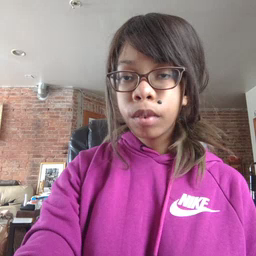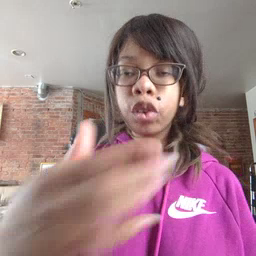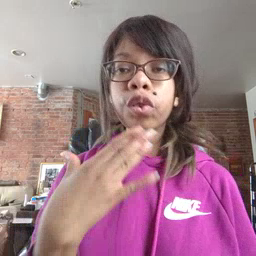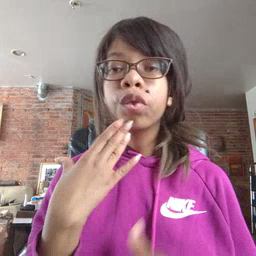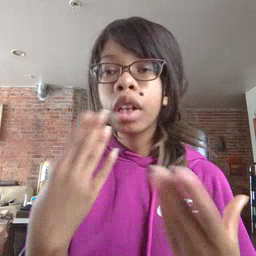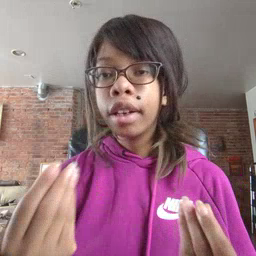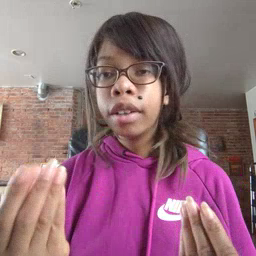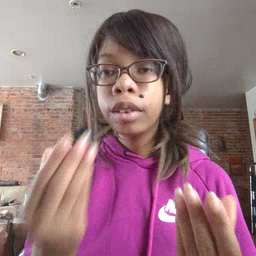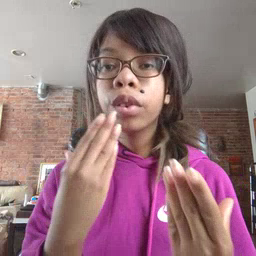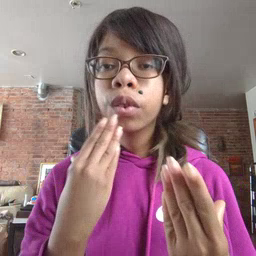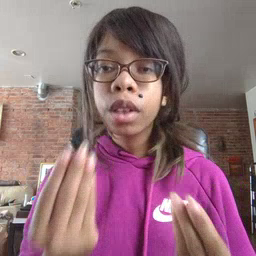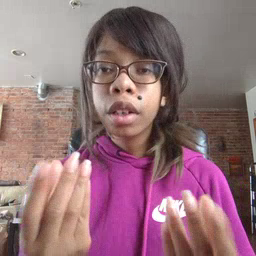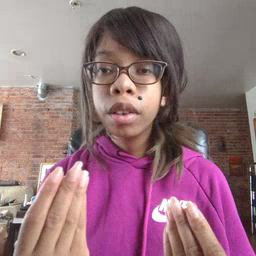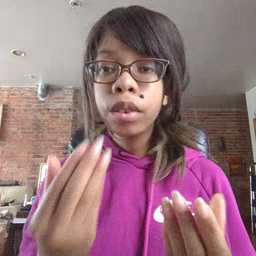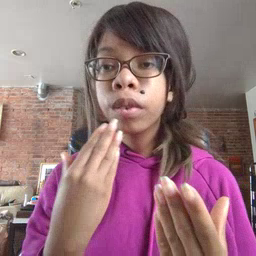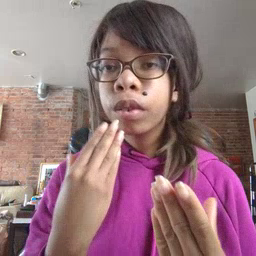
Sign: wet